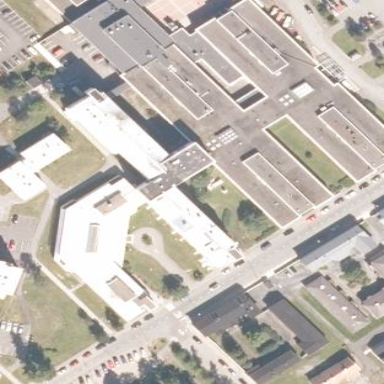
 serving as amenity and providing healthcare services."